Brain MRI, t1w sequence, axial 2D slice.
Patient: age 26, sex F, weight 78 kg, height 1.78 m
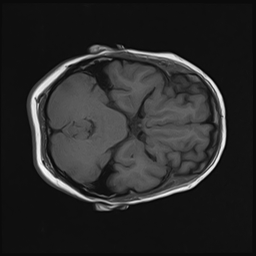